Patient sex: F
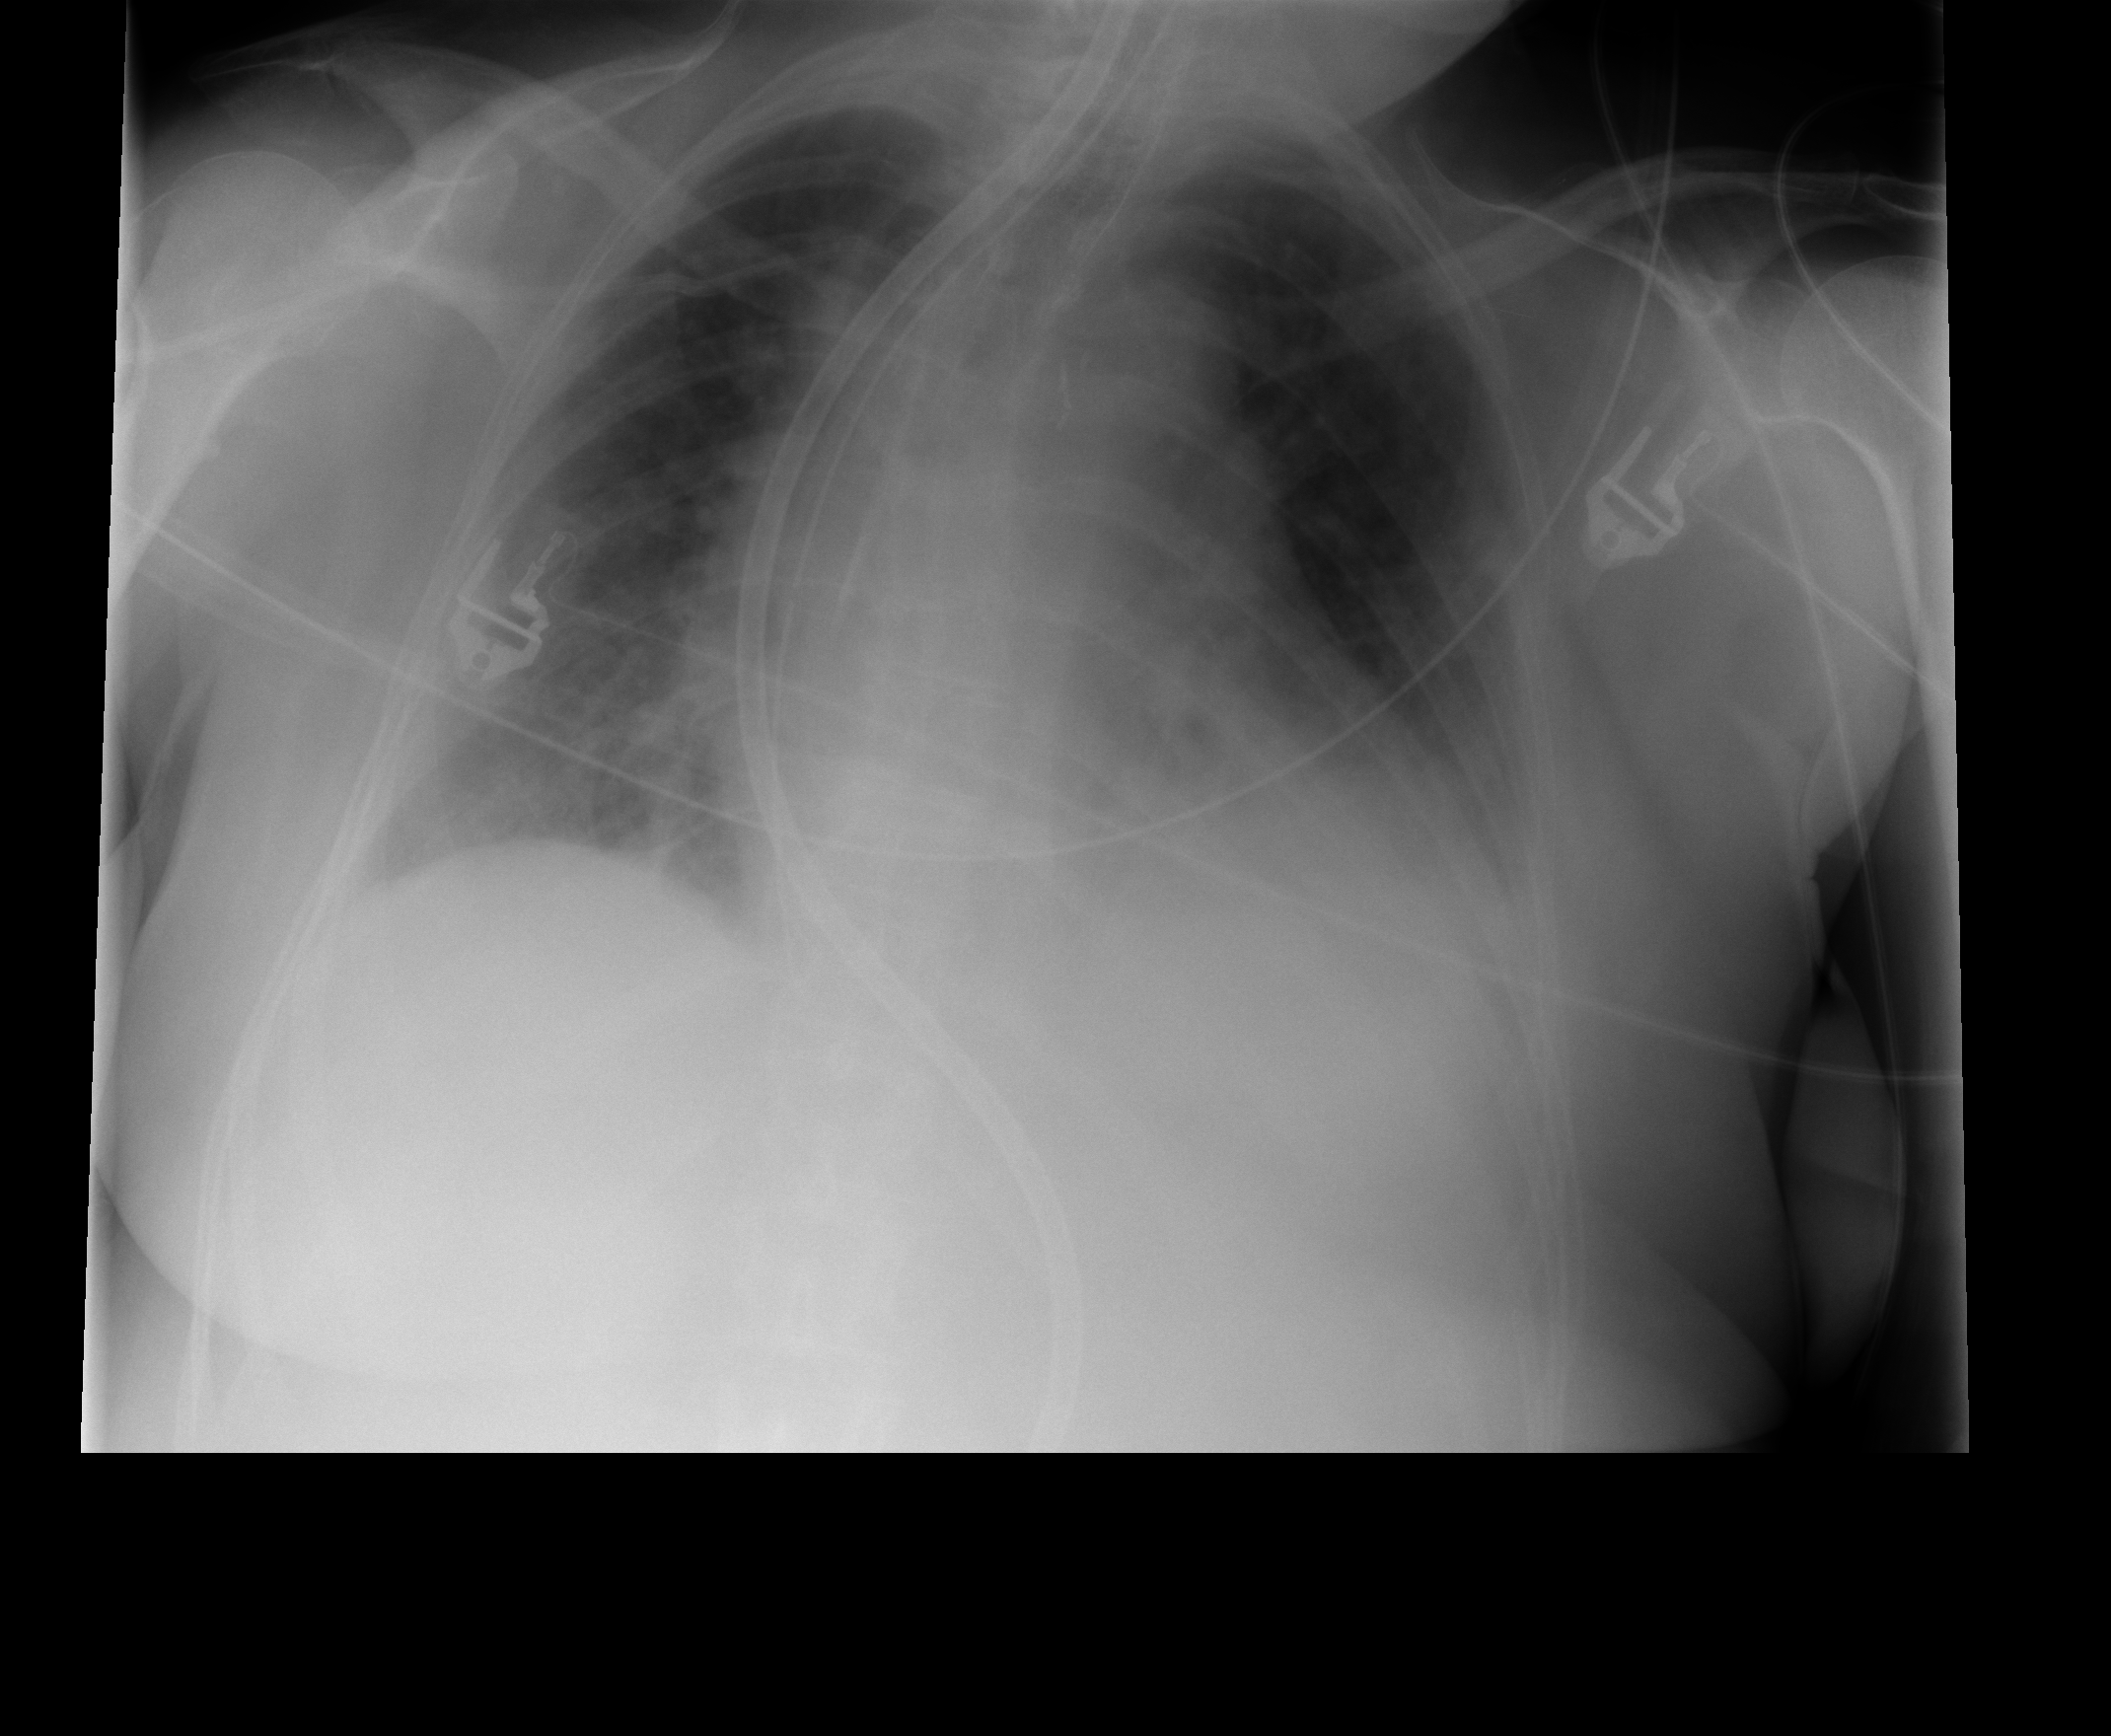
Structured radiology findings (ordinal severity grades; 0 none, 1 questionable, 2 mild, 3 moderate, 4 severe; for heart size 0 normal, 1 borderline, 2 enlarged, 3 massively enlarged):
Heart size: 2
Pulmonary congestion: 2
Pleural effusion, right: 0
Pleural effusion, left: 2
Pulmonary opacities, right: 2
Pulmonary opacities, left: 2
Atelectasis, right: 2
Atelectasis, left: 2